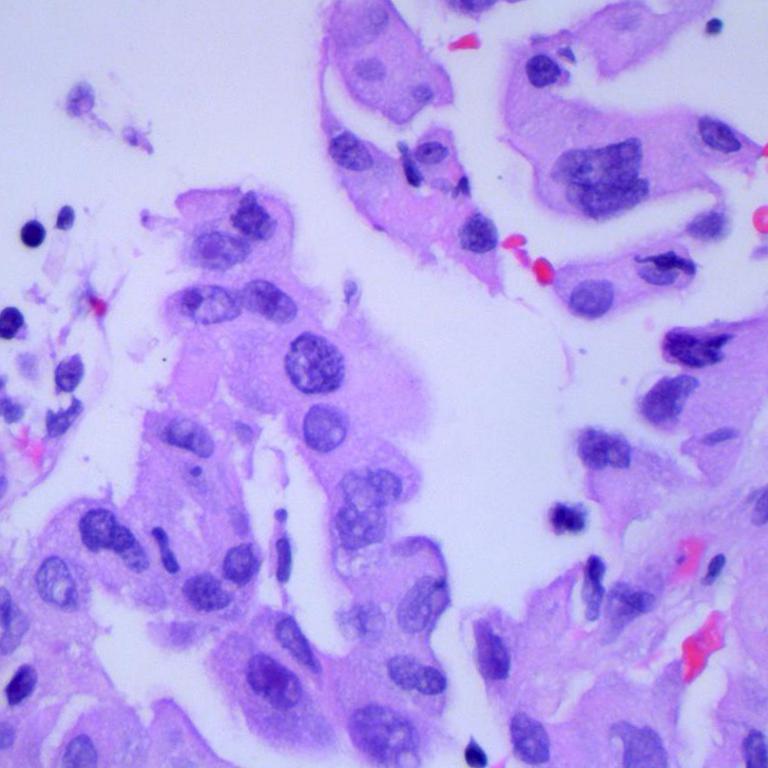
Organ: lung
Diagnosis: adenocarcinomas